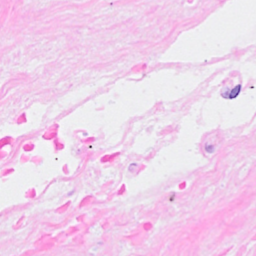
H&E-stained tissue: Breast